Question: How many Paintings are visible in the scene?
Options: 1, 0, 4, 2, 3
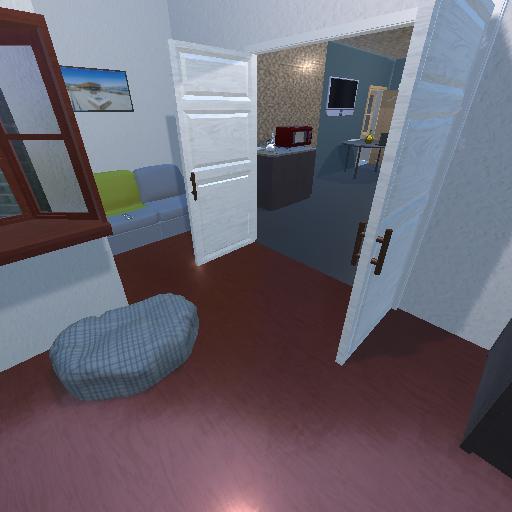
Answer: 1